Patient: sex F, age 72
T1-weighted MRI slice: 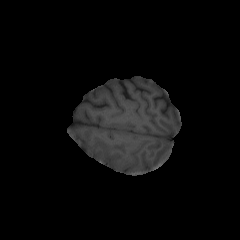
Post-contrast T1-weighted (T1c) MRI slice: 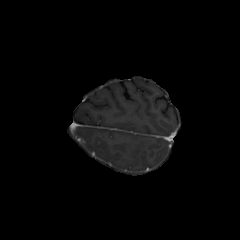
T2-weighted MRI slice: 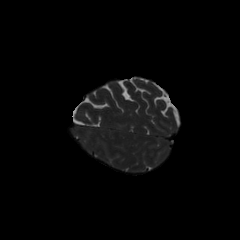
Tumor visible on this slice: no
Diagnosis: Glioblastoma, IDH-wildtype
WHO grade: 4